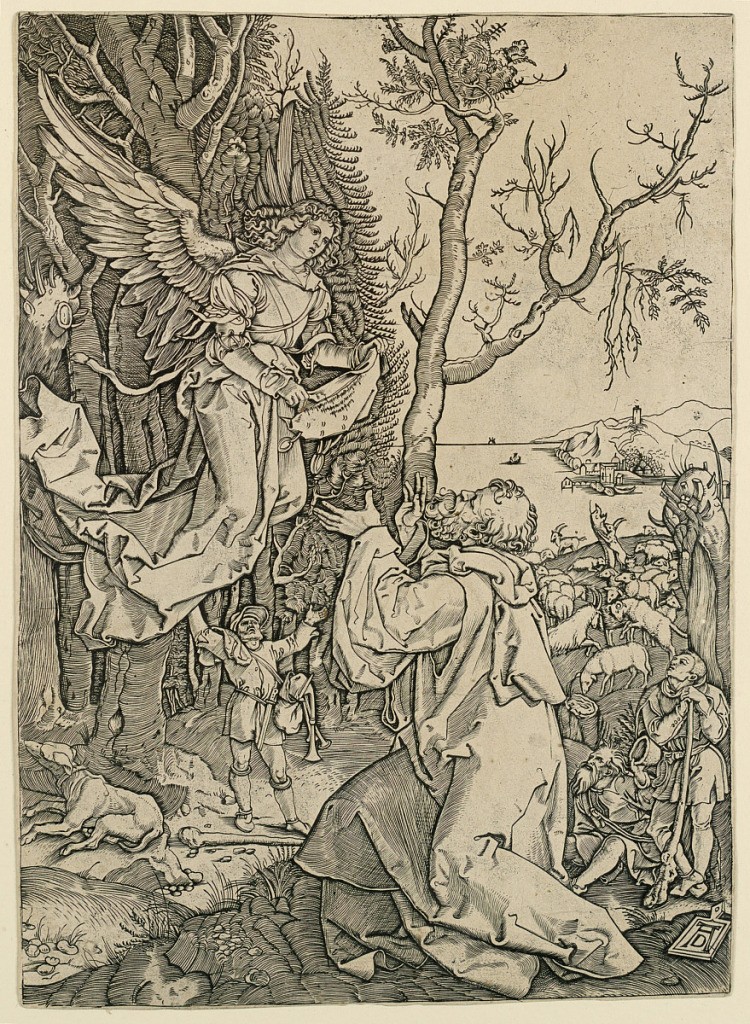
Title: Angel Appearing to Joachim
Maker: Marc Antonio Raimondi, Italian, 1483 – 1527
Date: ca. 1515
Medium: Engraving on paper
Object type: Print
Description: In right foreground, Joachim kneeling; left, above him an angel in three-quarter view. In mid-distance, shepherds with herd. In background, mountains, a sea, and a port.